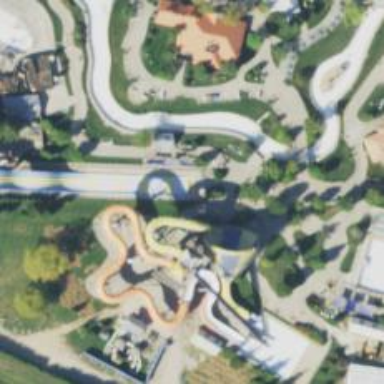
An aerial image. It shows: Water slide attraction.